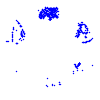
Particle: kaon